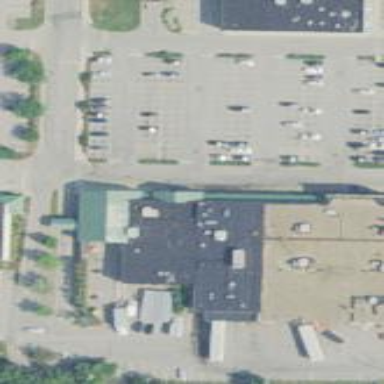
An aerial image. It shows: Retail building.